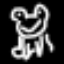
Label: frog